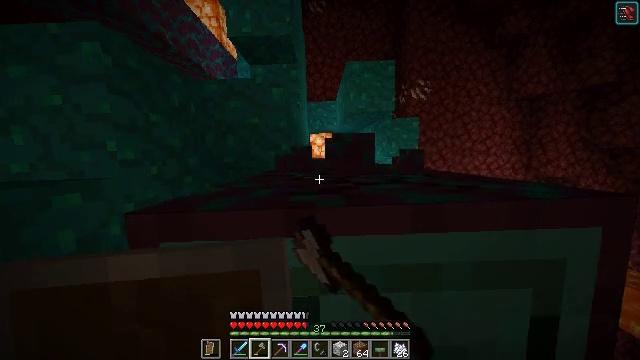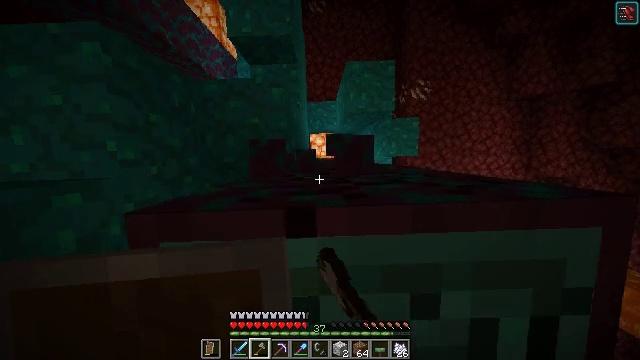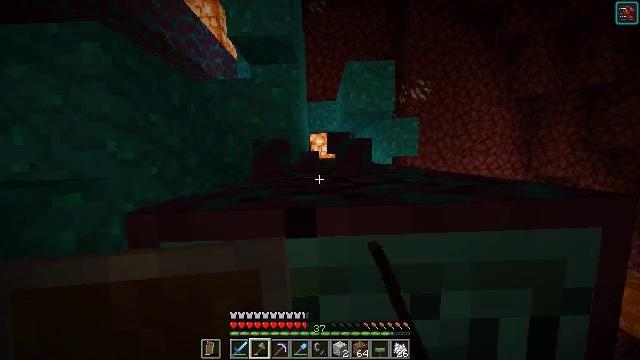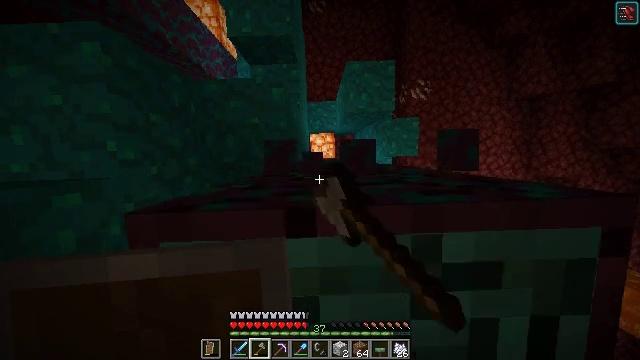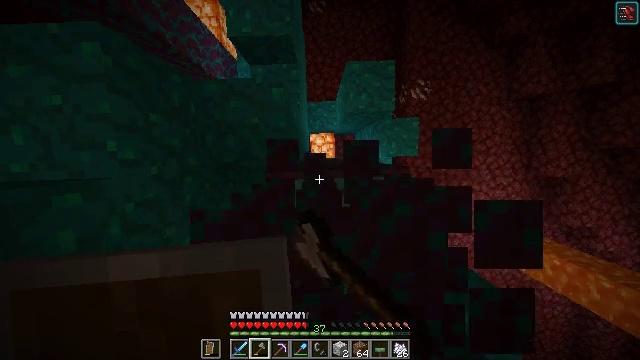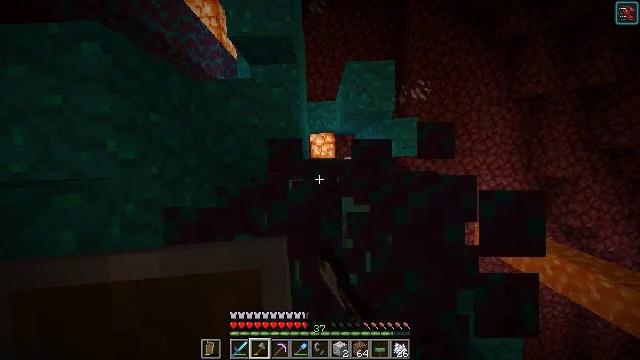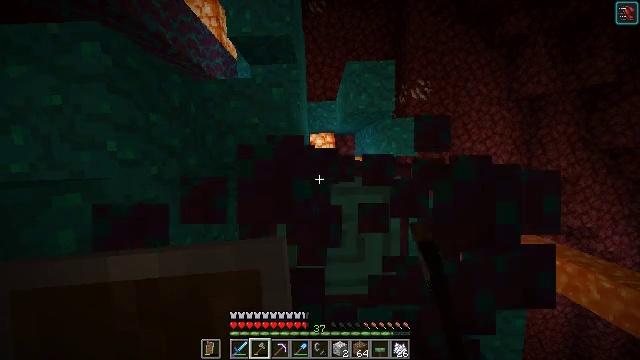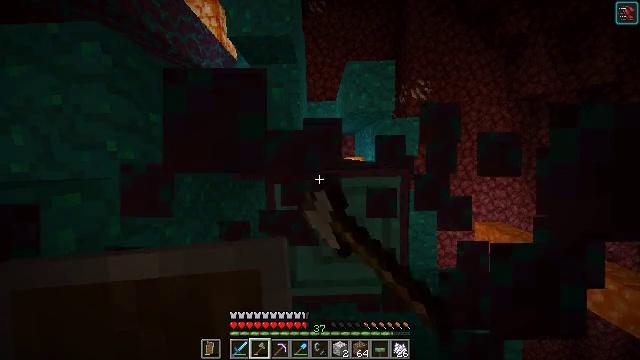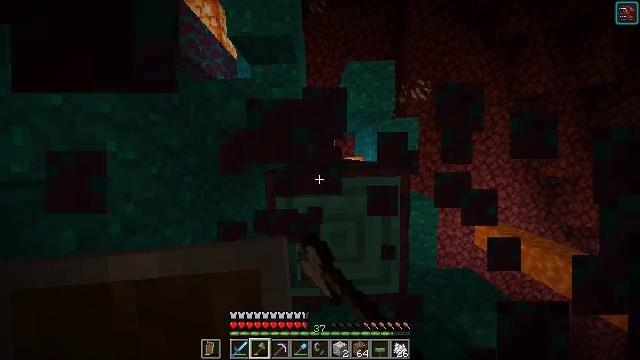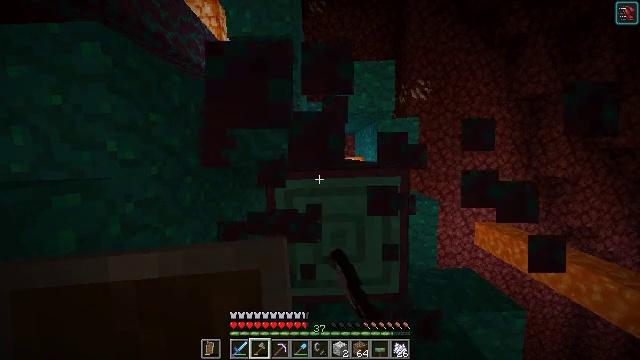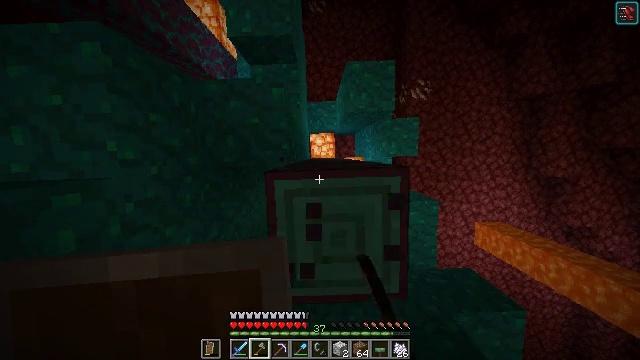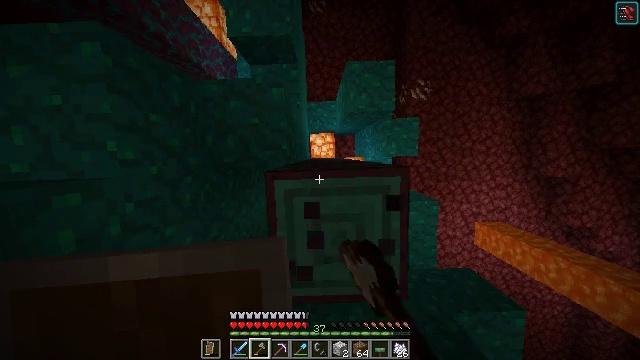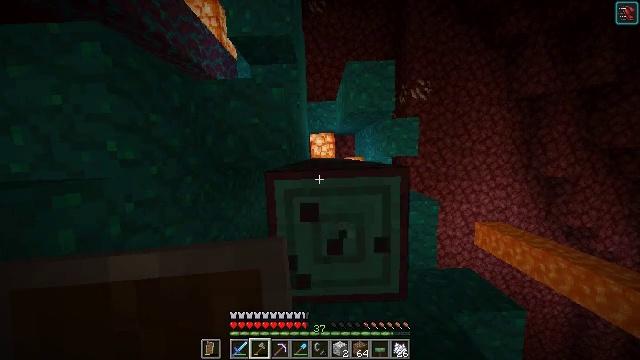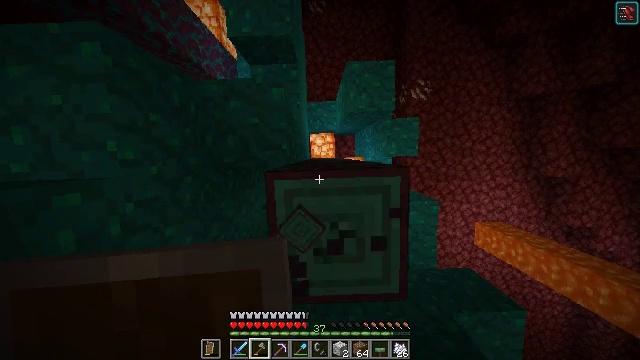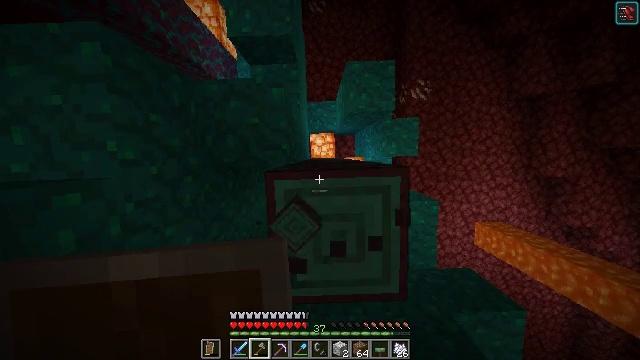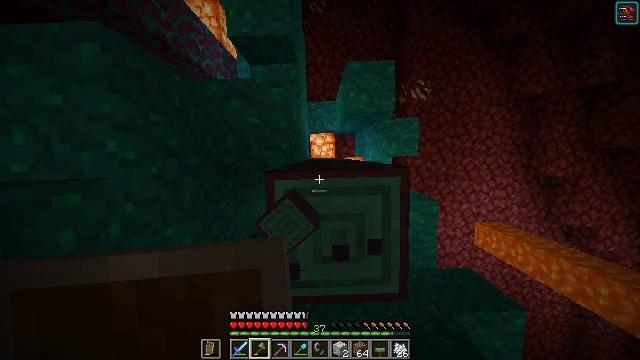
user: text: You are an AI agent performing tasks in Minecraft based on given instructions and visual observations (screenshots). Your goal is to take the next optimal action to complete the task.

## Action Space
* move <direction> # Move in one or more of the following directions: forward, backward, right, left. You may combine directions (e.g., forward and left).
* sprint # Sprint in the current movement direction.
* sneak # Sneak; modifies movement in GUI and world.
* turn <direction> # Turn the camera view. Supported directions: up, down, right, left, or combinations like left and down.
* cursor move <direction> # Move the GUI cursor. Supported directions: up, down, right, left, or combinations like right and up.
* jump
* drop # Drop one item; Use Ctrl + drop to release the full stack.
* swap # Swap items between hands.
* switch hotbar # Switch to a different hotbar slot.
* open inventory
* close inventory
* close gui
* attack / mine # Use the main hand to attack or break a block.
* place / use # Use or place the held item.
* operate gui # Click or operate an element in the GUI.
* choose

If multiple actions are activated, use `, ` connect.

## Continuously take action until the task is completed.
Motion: motion action
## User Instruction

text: Gather warped stem with an axe.
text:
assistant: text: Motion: attack / mine
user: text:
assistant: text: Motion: attack / mine
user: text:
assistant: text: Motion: attack / mine
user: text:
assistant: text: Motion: attack / mine
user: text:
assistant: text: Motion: attack / mine
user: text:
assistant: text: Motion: attack / mine
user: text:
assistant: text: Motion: attack / mine
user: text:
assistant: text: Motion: attack / mine
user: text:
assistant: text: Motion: attack / mine
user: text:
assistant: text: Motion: attack / mine
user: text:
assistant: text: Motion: attack / mine
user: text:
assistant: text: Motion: attack / mine
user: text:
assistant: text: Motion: attack / mine
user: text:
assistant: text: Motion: no_op
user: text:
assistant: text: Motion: no_op
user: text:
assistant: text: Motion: no_op
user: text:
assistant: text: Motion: no_op
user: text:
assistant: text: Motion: no_op
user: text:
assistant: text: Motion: no_op
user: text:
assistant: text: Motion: no_op
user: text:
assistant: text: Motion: no_op
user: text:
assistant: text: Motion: no_op
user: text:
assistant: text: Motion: no_op
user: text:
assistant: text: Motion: no_op
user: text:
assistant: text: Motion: no_op
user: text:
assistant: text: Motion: no_op
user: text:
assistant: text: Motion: no_op
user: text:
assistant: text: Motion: no_op
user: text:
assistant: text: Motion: no_op
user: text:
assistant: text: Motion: no_op